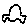
Label: car